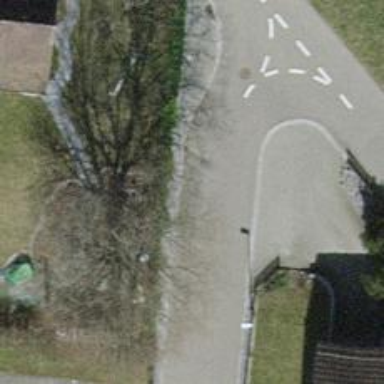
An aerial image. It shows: Residential road with asphalt surface and no sidewalk.